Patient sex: M
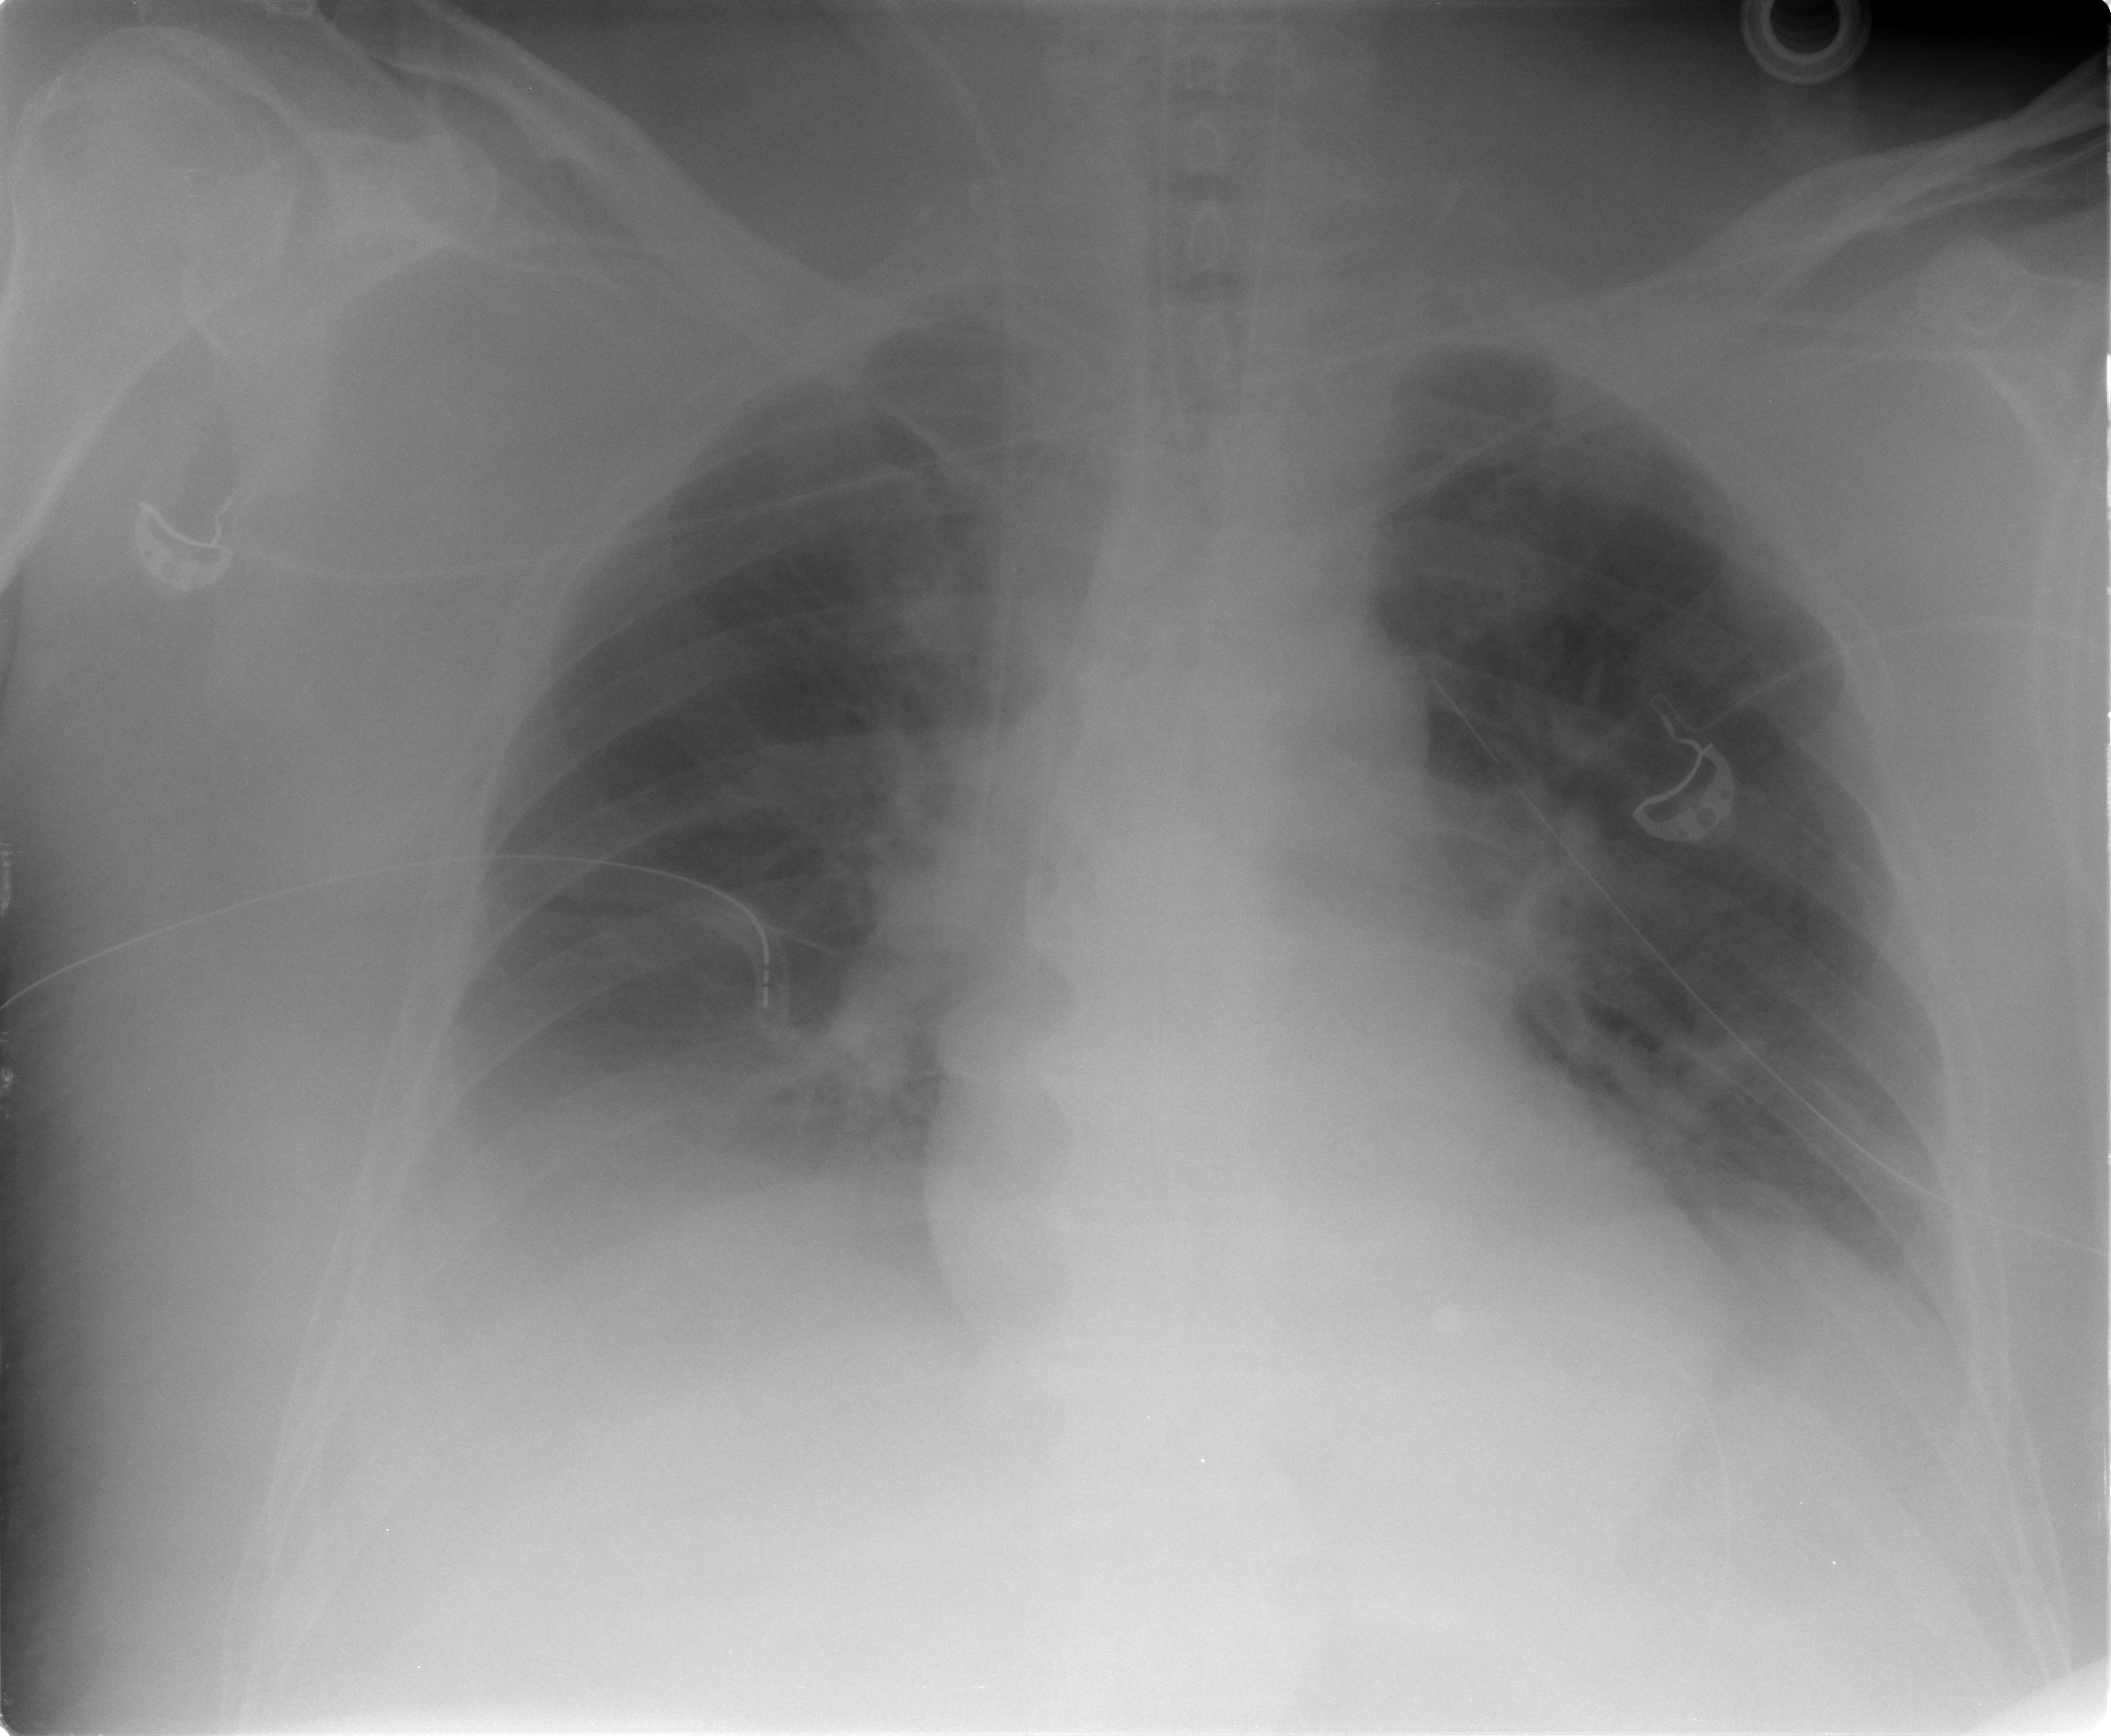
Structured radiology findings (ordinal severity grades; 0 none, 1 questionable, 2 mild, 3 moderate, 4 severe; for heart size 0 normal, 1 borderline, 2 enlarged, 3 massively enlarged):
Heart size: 0
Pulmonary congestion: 0
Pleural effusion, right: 2
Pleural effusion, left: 2
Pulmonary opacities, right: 0
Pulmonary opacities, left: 0
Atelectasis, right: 2
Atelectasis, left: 2